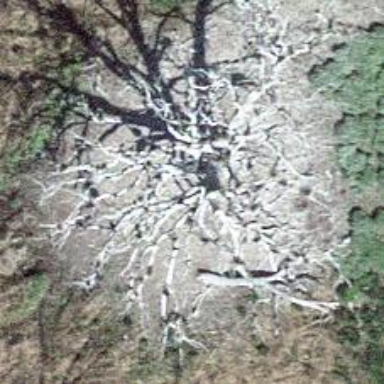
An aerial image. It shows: Beautiful tree in nature.